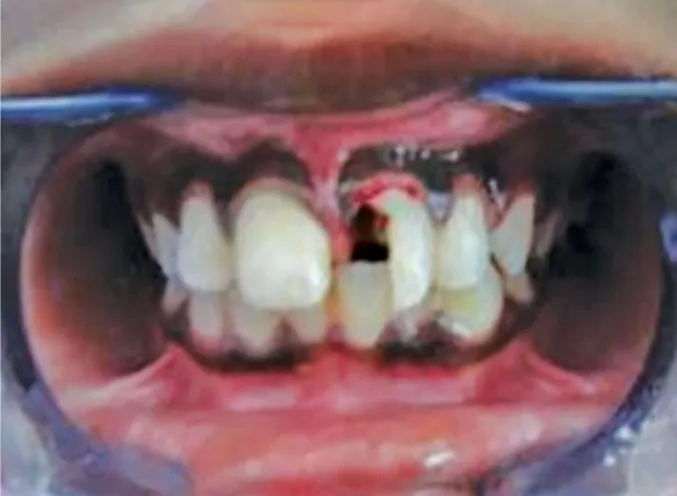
Detachment of coronal fragment after the second fall (anterior view).
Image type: medical_photograph (oral_photograph)